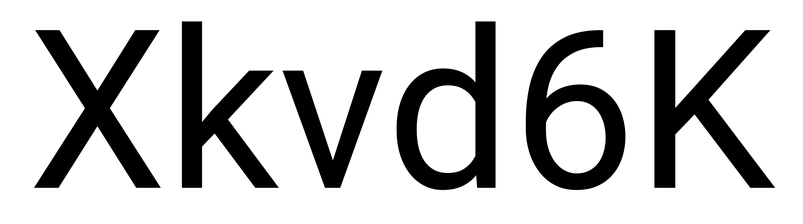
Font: Roboto_Regular